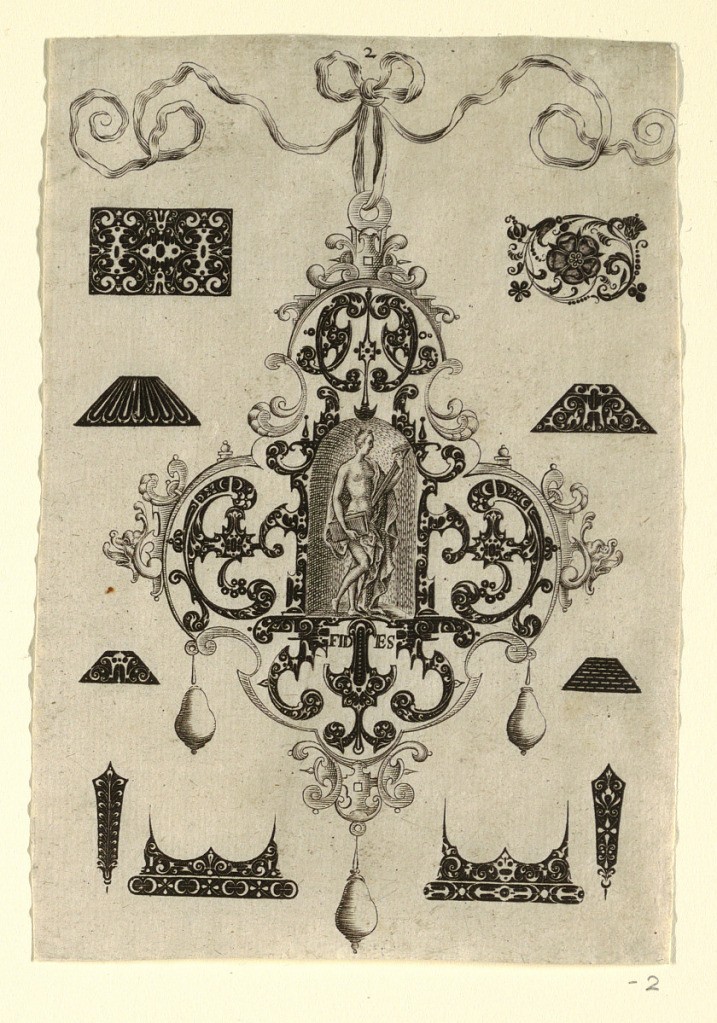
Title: Plate 2, from a series of eight pendant designs with the cardinal virtues
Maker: Johann Theodor de Bry, German, 1561 - 1623
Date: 1616–1623
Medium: Engraving on paper
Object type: Print
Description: Pendant design with scroll motifs and hanging pear-shaped pearls. Central Image: FIDES (Loyalty) shown as a nude woman with drapery holding cross and book (Bible?).  Surrounding the pendant are blackwork ornament designs for enamelists, mostly showing possibilities for the top and sides of rings.  Inscribed below image: "FIDES"  ( Plate 2 matted with 6161.1-1,3/4.2000)